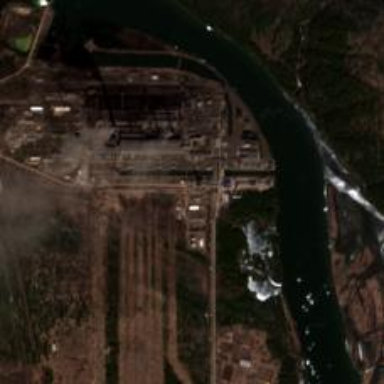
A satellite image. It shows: Industrial area with coal power plant.